七年级 · 度量几何学
, 直线 $C D, E F$ 相交于点 $O, O A \perp O B$, 且 $O E$ 平分 $\angle A O C$. 若 $\angle E O C=60^{\circ}$, 则 $\angle B O F$ 的度数是 \$ \qquad \$

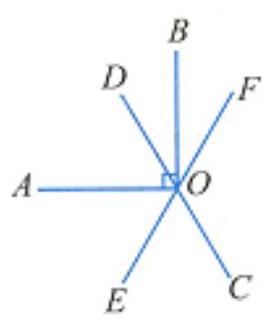
答案: $30^{\circ}$